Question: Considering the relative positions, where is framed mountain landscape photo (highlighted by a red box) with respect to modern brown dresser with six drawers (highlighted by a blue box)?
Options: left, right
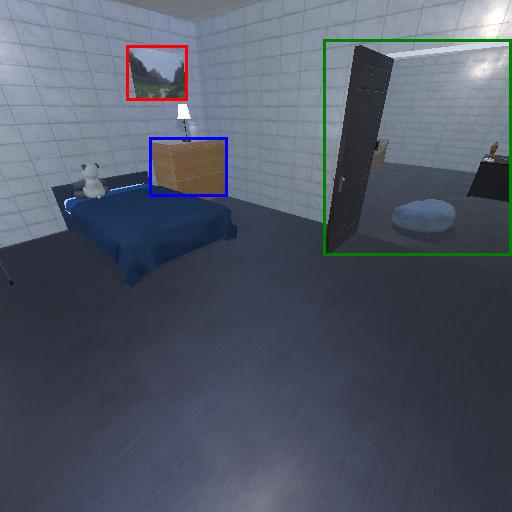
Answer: left